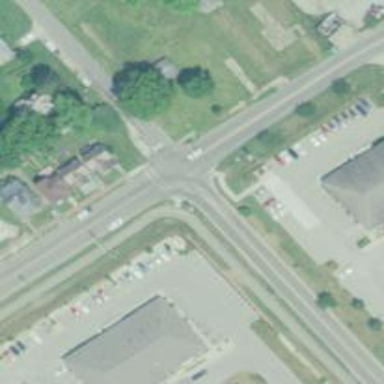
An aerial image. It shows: Unmarked crossing on asphalt footway.